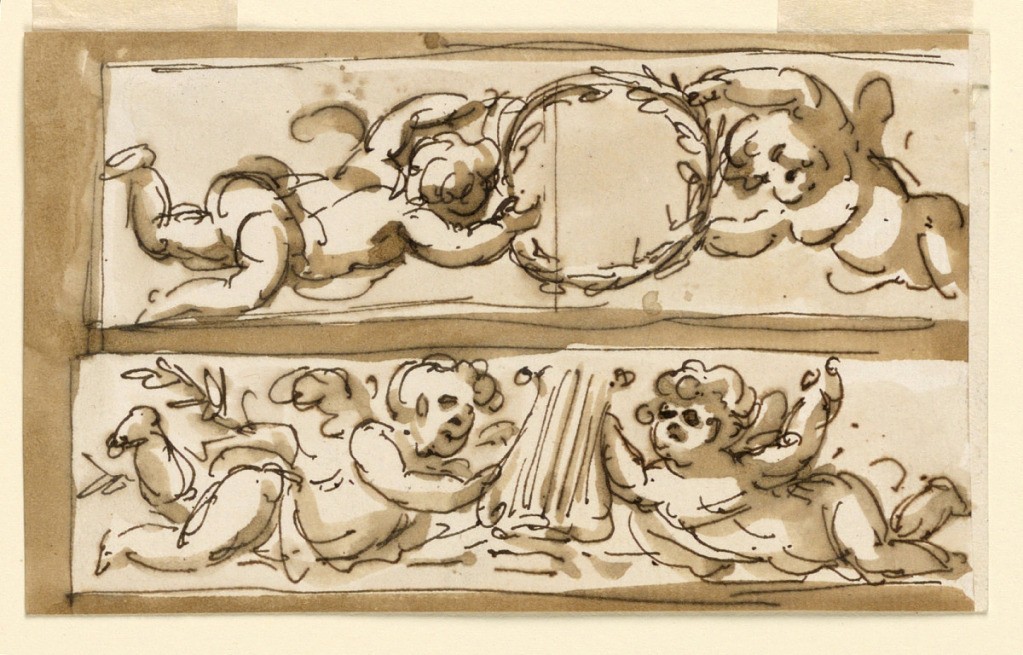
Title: Design for ceiling decoration
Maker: Giuseppe Barberi, Italian, 1746–1809
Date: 1746–1809
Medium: Pen and brown ink, brush and brown wash, graphite on off-white laid paper, lined
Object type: Drawing
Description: Design for ceiling decoration.